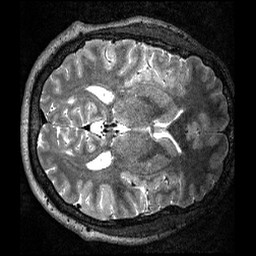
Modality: T2w
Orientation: axial
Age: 34
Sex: male
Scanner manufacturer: siemens
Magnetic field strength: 3 T
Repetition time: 3.2 s
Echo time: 0.479 s